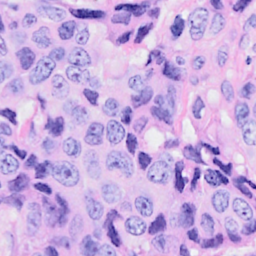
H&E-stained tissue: Breast